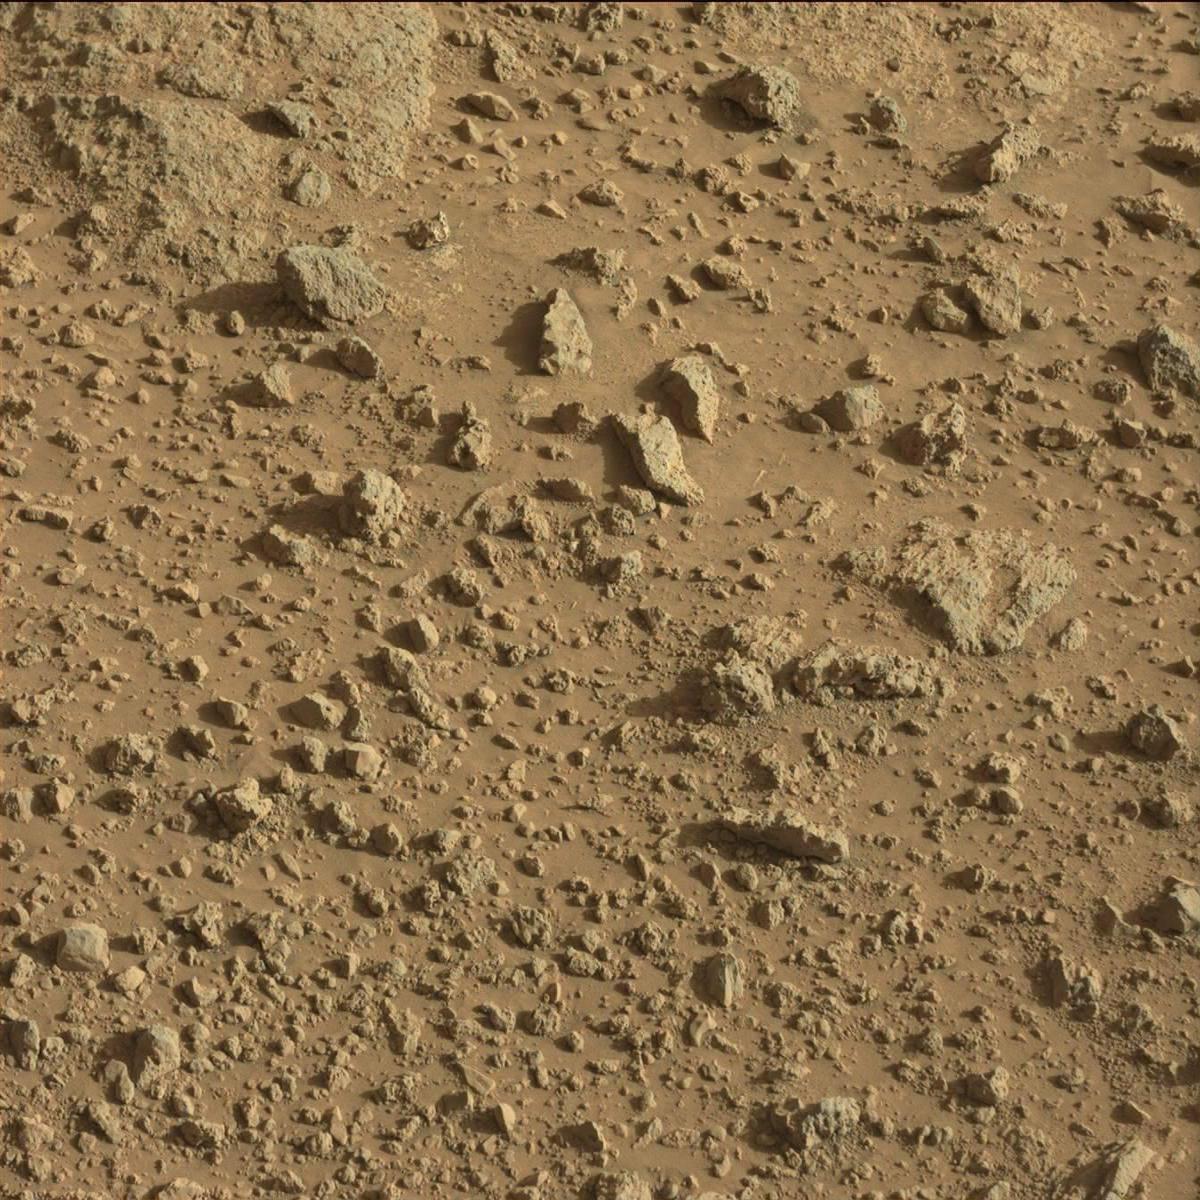
Terrain classes present: Bedrock, Sand / Soil